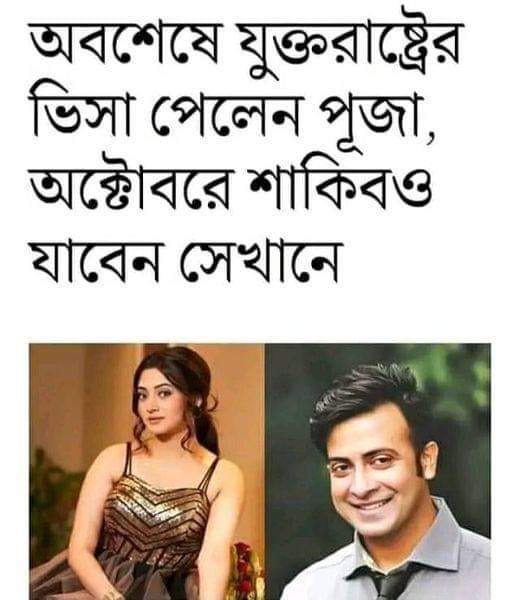
Caption: অবশেষে যুক্তরাষ্ট্রের ভিসা পেলেন পূজা , অক্টোবরে শাকিবও যাবেন সেখানে
Label: non-hate